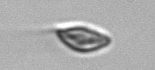
Label: Chrysochromulina